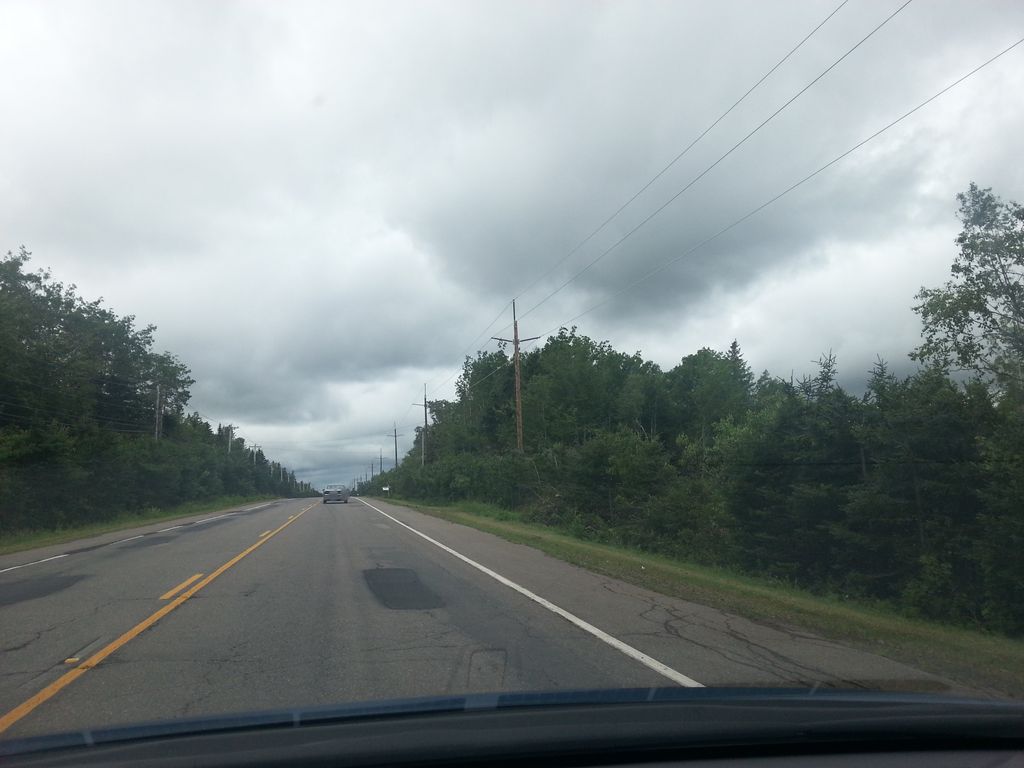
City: charlottetown